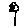
Label: flower